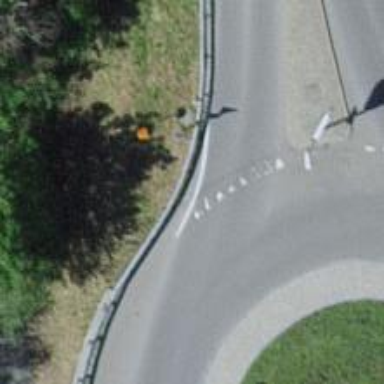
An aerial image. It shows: Road with "give way" sign.